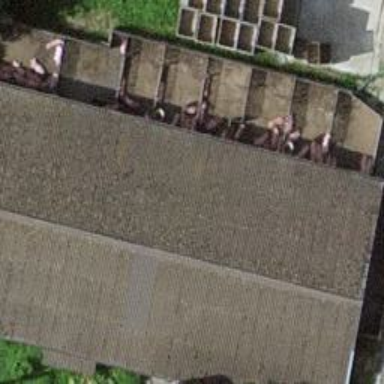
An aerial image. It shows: Sty building.